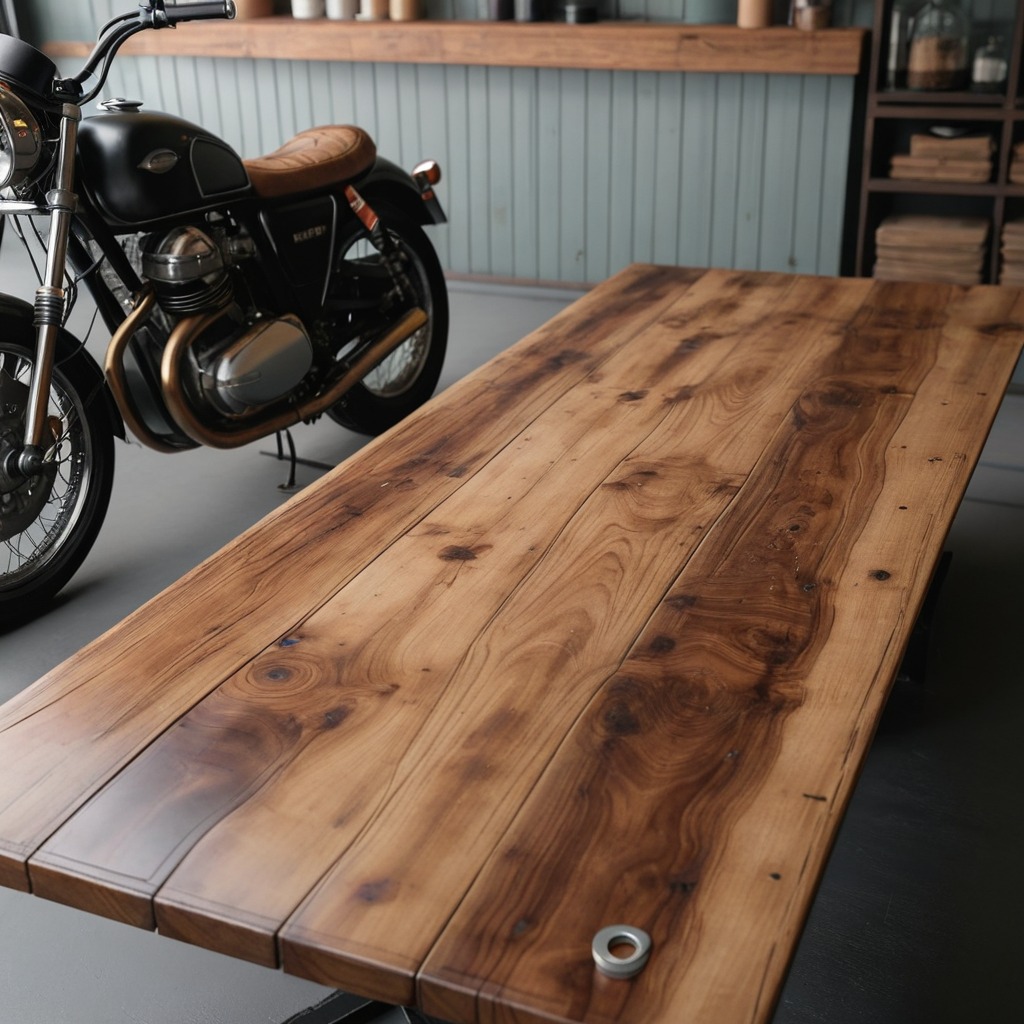
A flat metal washer lies on the wooden table.